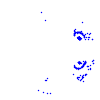
Particle: proton